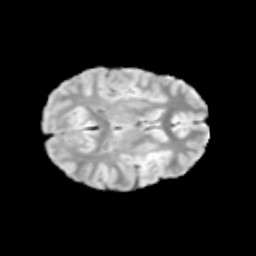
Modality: T2w
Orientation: axial
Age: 13
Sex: male
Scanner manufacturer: siemens
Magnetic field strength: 3 T
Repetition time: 3.8 s
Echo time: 0.07 s